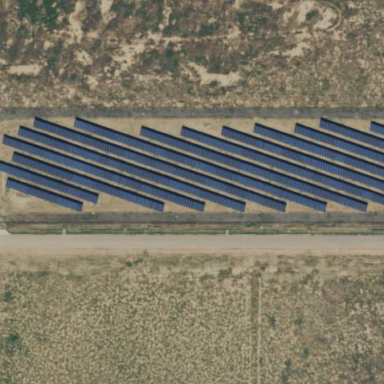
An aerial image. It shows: Solar photovoltaic power plant surrounded by fence.